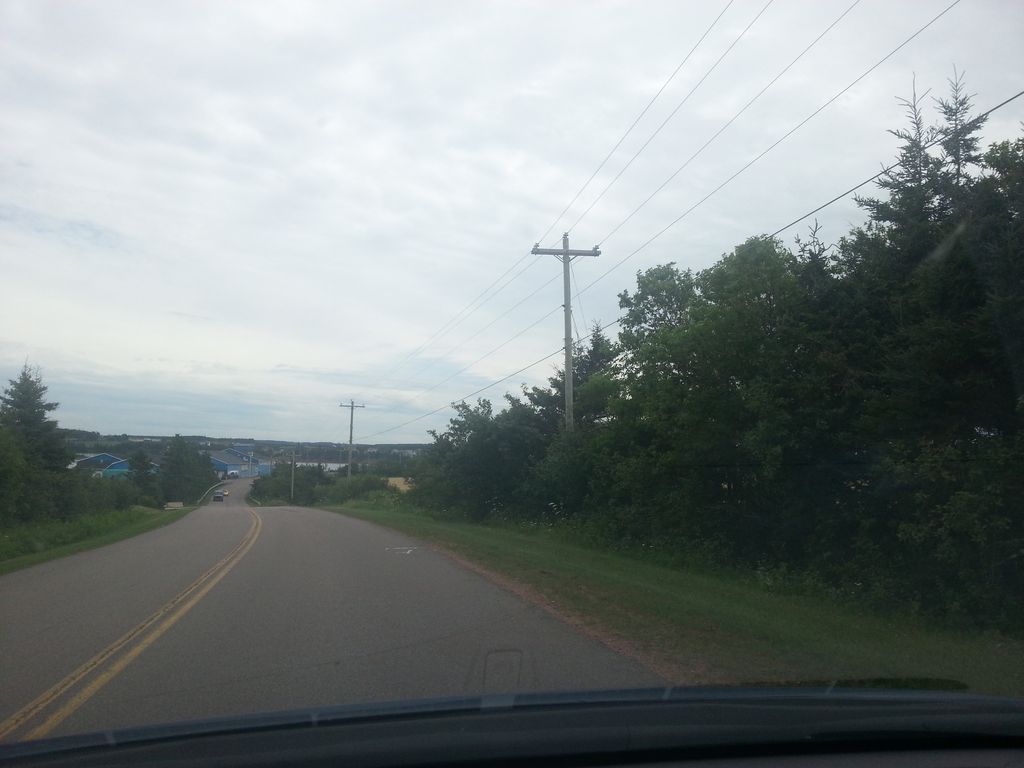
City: charlottetown